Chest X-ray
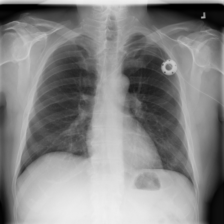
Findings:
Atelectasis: negative
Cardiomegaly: negative
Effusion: negative
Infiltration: positive
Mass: negative
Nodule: negative
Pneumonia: negative
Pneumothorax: negative
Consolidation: negative
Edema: negative
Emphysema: negative
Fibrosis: negative
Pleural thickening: negative
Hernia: negative